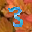
Label: 3